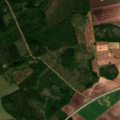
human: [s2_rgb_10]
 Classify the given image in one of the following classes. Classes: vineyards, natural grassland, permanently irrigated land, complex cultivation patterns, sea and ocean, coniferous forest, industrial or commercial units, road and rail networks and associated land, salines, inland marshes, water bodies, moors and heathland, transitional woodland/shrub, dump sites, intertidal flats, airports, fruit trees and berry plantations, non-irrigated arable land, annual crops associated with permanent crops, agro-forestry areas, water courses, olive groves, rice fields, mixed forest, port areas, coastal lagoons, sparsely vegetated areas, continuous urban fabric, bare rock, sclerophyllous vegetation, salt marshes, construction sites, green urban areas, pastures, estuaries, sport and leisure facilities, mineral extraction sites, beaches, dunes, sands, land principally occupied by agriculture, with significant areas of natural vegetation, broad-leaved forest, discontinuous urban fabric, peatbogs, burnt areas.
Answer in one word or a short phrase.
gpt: non-irrigated arable land, land principally occupied by agriculture, with significant areas of natural vegetation, coniferous forest, mixed forest